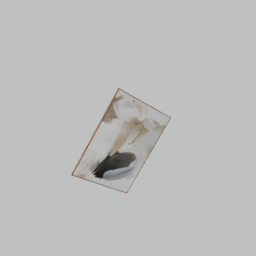
Label: decoration